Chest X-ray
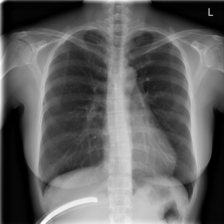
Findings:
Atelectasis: negative
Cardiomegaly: negative
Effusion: negative
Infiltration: negative
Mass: negative
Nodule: negative
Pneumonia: negative
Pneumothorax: negative
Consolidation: negative
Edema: negative
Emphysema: negative
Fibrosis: negative
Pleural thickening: negative
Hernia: negative